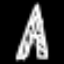
Label: The Eiffel Tower